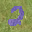
Label: 2